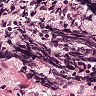
Metastatic tissue present: no